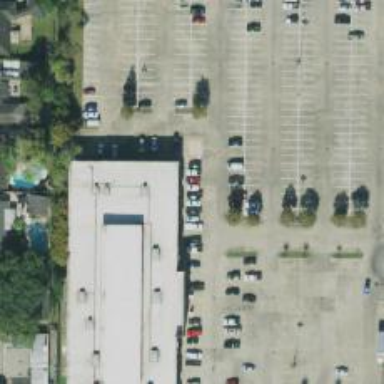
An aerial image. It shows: Parking space is available.